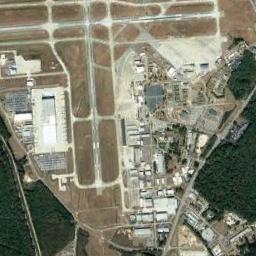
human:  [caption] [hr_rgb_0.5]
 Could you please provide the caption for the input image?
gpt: An airport with some staggered runways and a building in the vacant lot surrounded by the forest and some buildings arranged neatly beside .

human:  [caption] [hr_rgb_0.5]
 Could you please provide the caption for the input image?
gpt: There are two crossing runways here .

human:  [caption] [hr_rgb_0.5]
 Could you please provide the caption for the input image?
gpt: There are many forests around a complex airport with many runways and buildings .

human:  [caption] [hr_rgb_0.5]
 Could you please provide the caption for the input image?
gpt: There is an airport built in bare land next to some buildings and the field .

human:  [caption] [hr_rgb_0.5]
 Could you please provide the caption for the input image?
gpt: Two roads intersect at the airport .